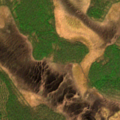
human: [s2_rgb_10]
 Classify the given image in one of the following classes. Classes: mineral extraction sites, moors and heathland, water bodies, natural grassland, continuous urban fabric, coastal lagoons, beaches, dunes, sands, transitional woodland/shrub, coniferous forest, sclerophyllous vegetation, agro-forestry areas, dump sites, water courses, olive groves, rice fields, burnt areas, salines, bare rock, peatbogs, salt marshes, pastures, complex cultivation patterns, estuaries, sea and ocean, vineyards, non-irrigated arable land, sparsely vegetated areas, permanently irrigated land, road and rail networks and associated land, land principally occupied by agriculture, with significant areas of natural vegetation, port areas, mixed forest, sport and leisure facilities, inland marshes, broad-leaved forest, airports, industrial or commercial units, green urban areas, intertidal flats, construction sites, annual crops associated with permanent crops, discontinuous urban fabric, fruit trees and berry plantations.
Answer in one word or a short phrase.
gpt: coniferous forest, peatbogs